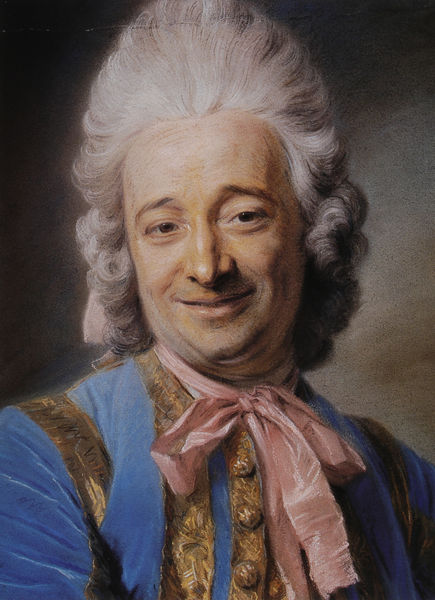
Titel: Manelli
Künstler: Maurice Quentin de La Tour
Standort: Saint-Quentin
Institution: Musée Antoine Lécuyer
Schlagwörter: blau, gemälde, kopf, mann, schatten, weiß, braun, frankreich, frisur, grau, haar, licht, mund, nase, pastell, schwarz, stirn, zeichnung, ölbild, blick, schal, tuch, malerei, rock, schleife, anzug, hemd, jacke, wand, augen, barock, falten, gesicht, inkarnat, knoten, kragen, mensch, samt, bild, bildnis, herr, portrait, porträt, öl, auge, gold, haare, kostüm, mantel, stickerei, stoff, adel, vater, musik, musiker, schleifen, augenbrauen, borte, brustbild, bruststück, england, frontal, kinn, knopf, lippen, locken, puder, rokoko, rosa, seide, perücke, lächeln, schrift, wangen, farbe, hof, ausdruck, französisch, realistisch, grübchen, brauen, büste, halstuch, pupillen, verzierung, knöpfe, fliege, jackett, knopfleiste, freude, lachen, künstler, brokat, fontal, schielen, grinsen, wangenknochen, doppelkinn, miene, höfisch, watteau, adliger, balu, rokokko, persönlichkeit, freundlich, golden, nasenspitze, perrücke, toupiert, gepudert, harr, peinlich, cardin, fragonard, samtjacke, goden, rockocko, blkick, la tour, halsschleife, höfling, parücke, samtrock, ducreux, pder, delatour, liotard, toupee, belustigt, 1830, kunsthaar, schleidfe, brokateinfassung, doppelkinnn